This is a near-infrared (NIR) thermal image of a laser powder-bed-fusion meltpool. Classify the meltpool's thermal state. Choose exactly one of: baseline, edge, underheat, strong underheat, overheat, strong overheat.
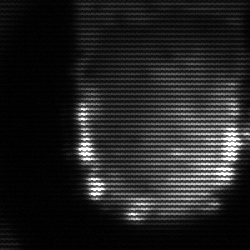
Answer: baseline